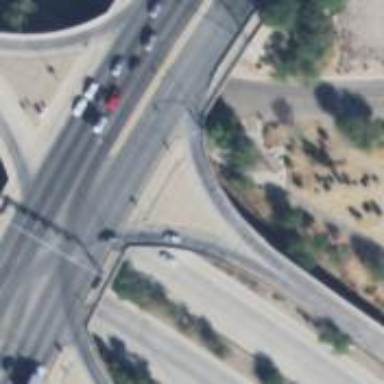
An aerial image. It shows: Bridge along trunk link highway.